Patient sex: M
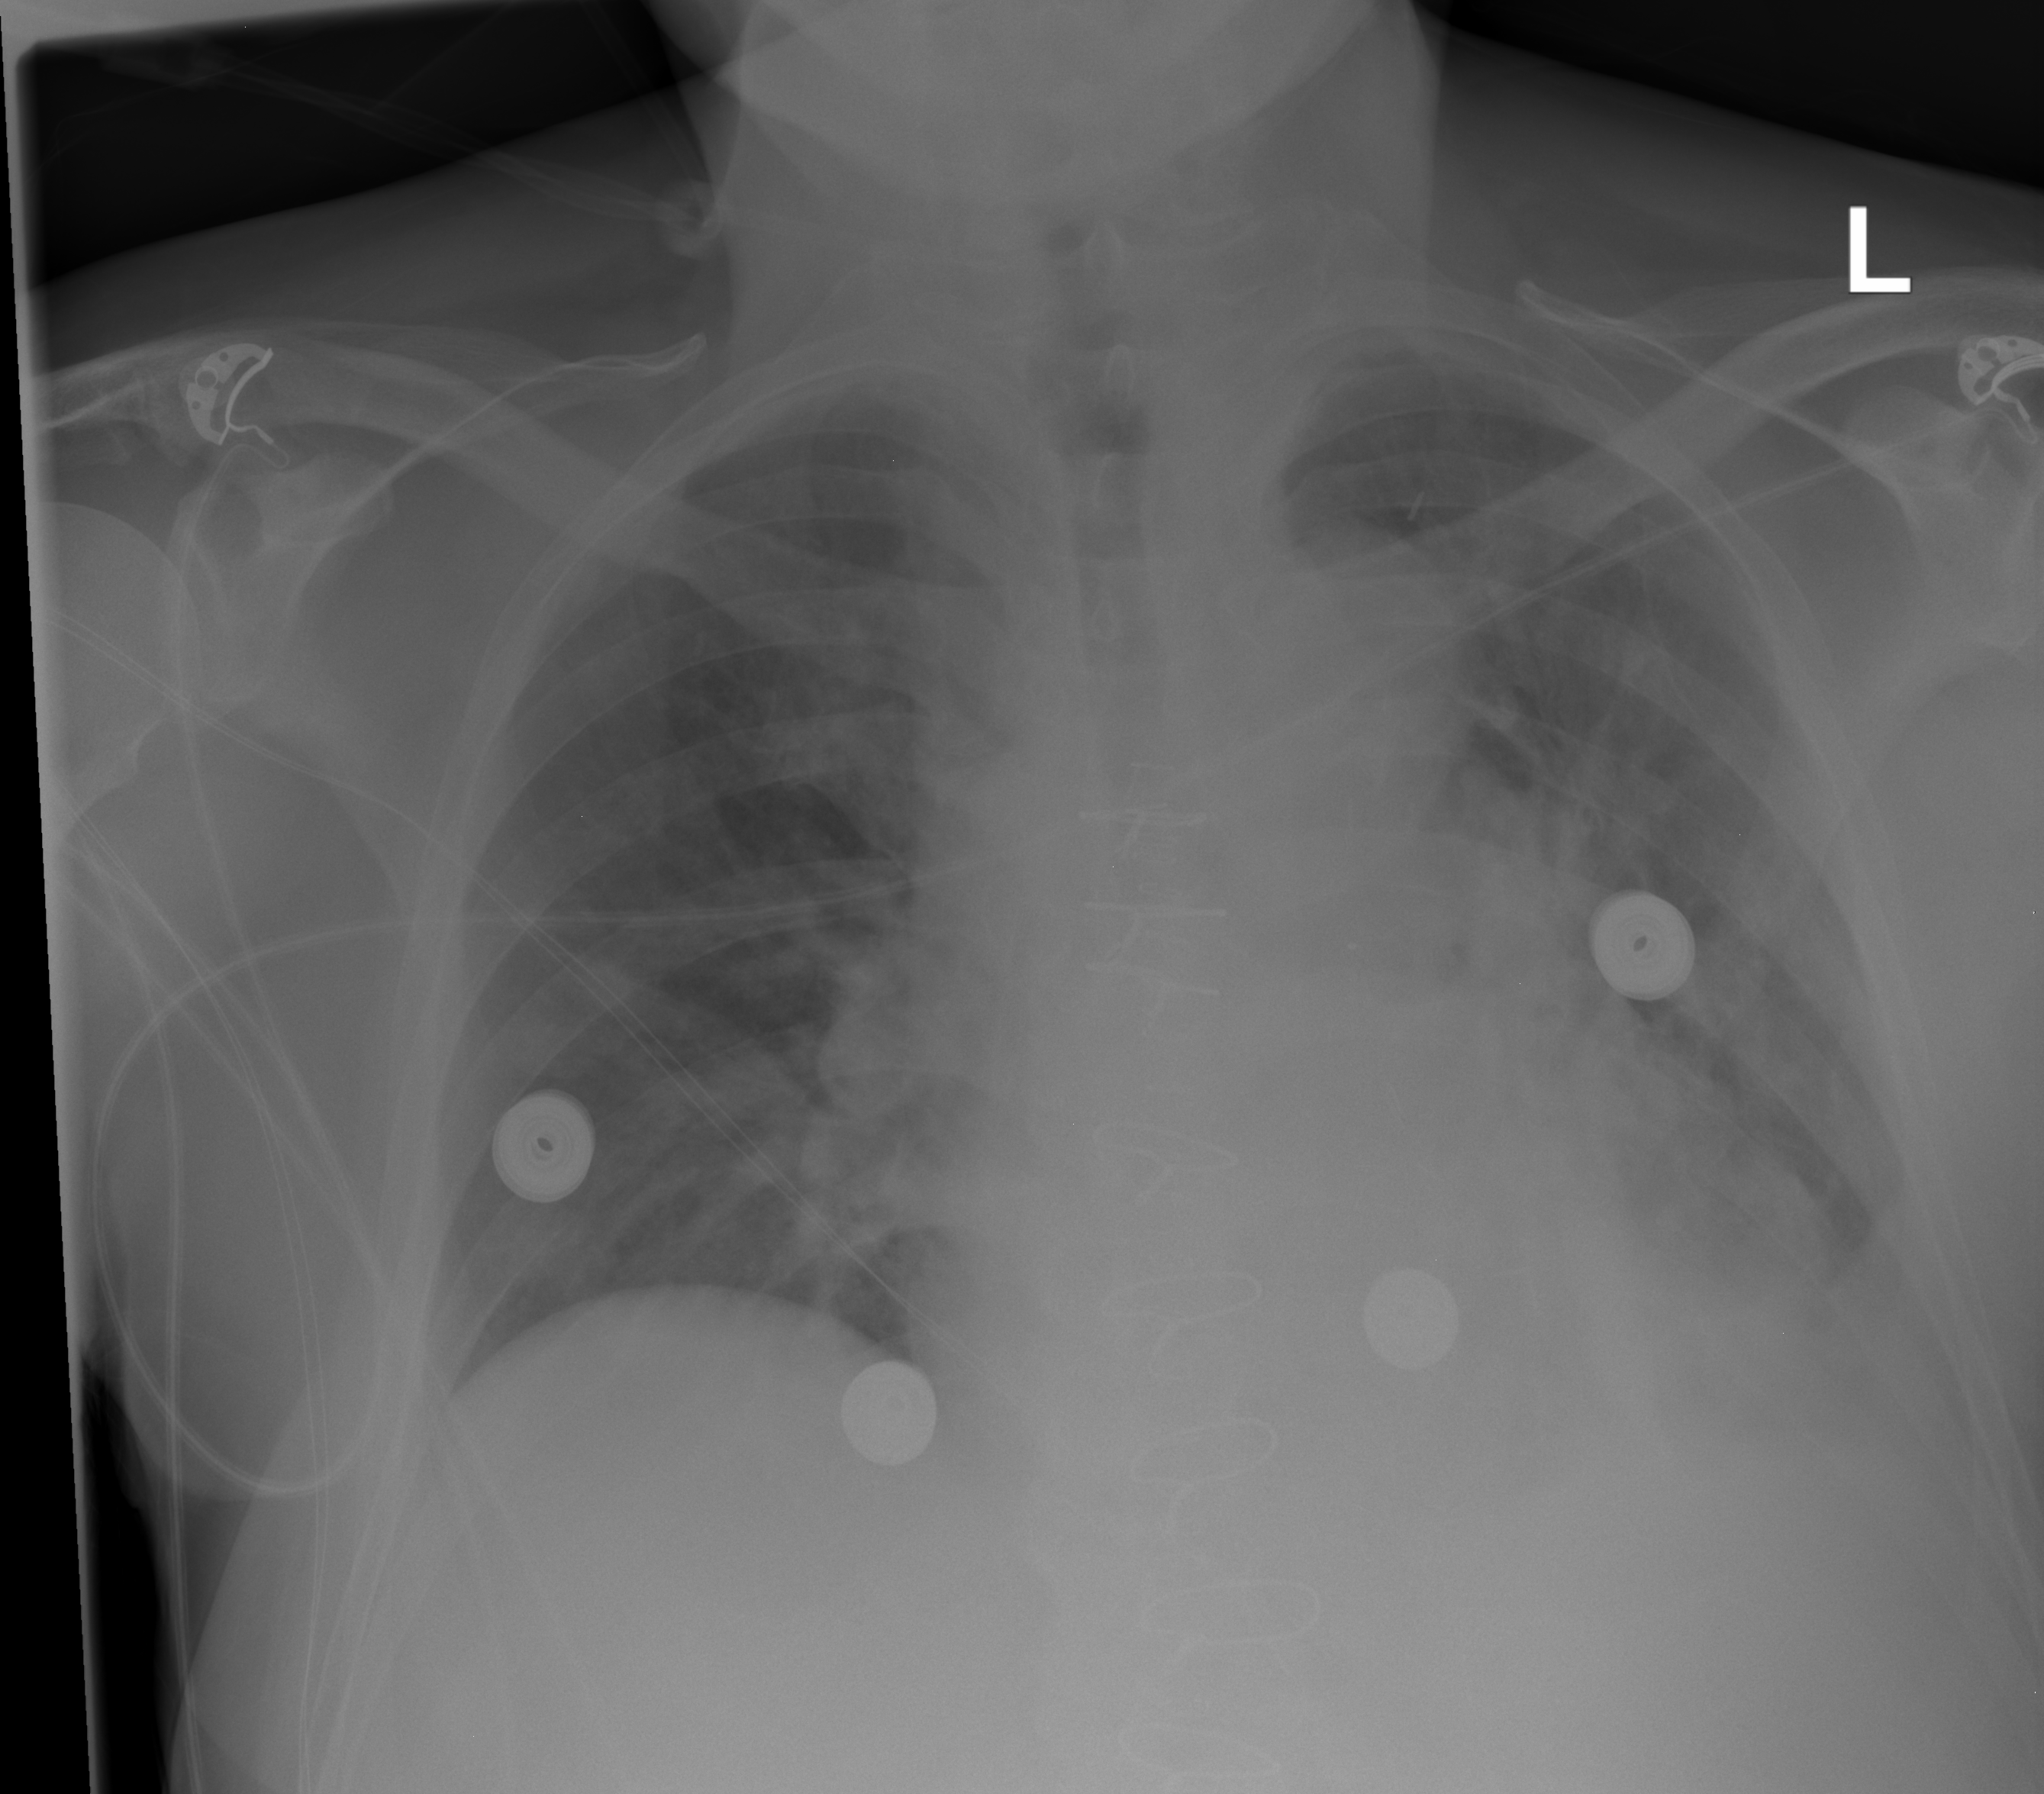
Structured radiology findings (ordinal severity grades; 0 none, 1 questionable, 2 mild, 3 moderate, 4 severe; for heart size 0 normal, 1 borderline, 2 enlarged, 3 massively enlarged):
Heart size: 1
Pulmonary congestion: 2
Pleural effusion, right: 0
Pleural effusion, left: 2
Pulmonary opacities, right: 2
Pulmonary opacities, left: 2
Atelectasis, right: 0
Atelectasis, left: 0